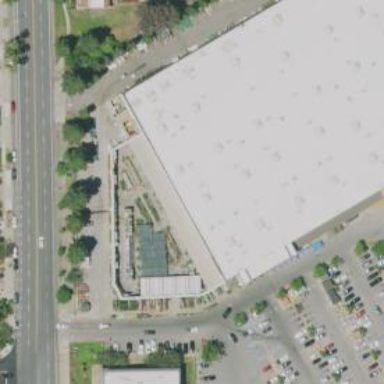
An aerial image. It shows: Garden center.